Question:
I have to create a form as shown above I have created its template using HTML CSS but I can't get any idea about how can I get the selected options in my js file.
my code is :
'
'''
<div class="card-wrapper">
<div class="card-header">
<label for="ques1">How would you rate your bus conductor's behavior?</label>
</div>
<div class="card-content">
<div class="nmbr-box">0</div>
<div class="nmbr-box">1</div>
<div class="nmbr-box">2</div>
<div class="nmbr-box">3</div>
<div class="nmbr-box">4</div>
<div class="nmbr-box">5</div>
</div>
<div class="rate-text">
<span style="padding-left: 20px;">Poor</span>
<span style="float: right;">Excellent</span>
</div>
</div>
'''
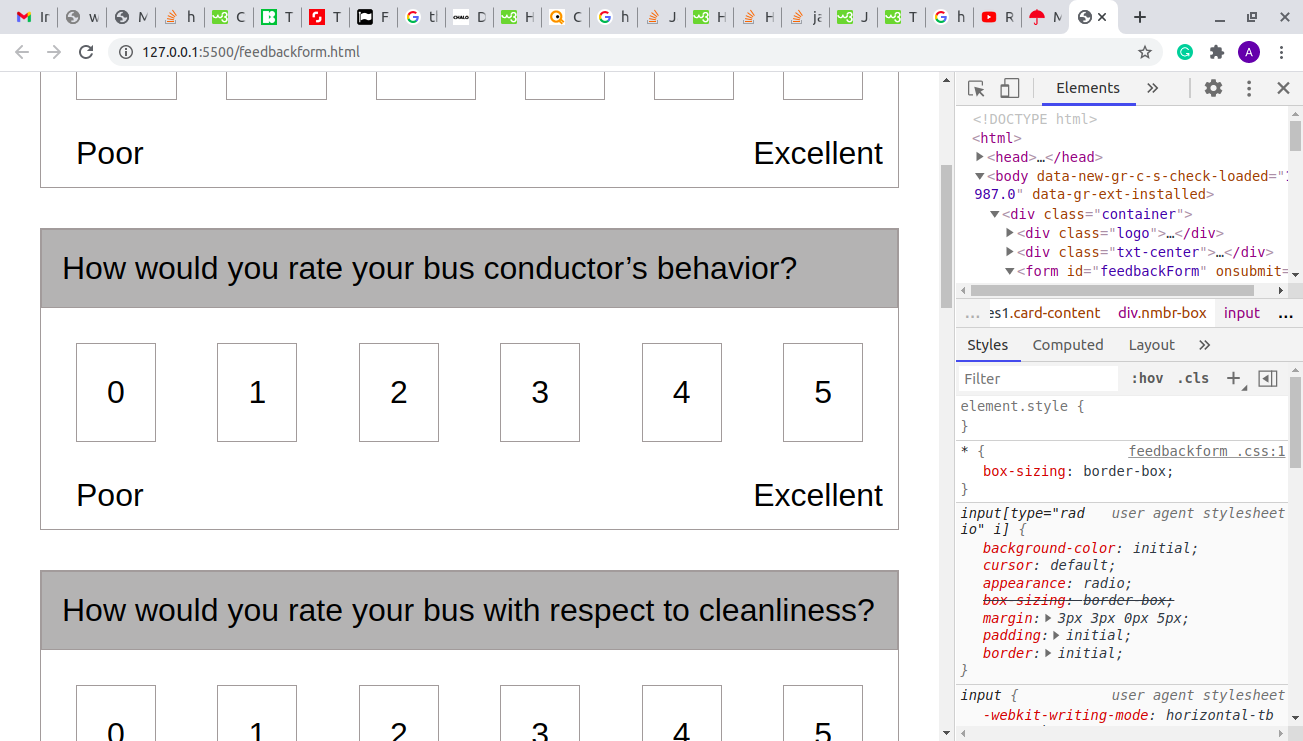
Answer: In that case I you could just wrap the list of cards all in one '<div id="cards"></div>' and use the code below. I was originally thinking querySelectorAll for multiple 'divs', but then I thought that event delegation from a parent element would be easier to use.
Example HTML:
'''
<div id="cards">
<div class="card-wrapper">
<div class="card-header">
<label for="ques1">How would you rate your bus conductor's behavior?</label>
</div>
<div class="card-content">
<div class="nmbr-box">0</div>
<div class="nmbr-box">1</div>
<div class="nmbr-box">2</div>
<div class="nmbr-box">3</div>
<div class="nmbr-box">4</div>
<div class="nmbr-box">5</div>
</div>
<div class="rate-text">
<span style="padding-left: 20px;">Poor</span>
<span style="float: right;">Excellent</span>
</div>
</div>
<div class="card-wrapper">
<div class="card-header">
<label for="ques1">How would you rate your bus conductor's behavior?</label>
</div>
<div class="card-content">
<div class="nmbr-box">0</div>
<div class="nmbr-box">1</div>
<div class="nmbr-box">2</div>
<div class="nmbr-box">3</div>
<div class="nmbr-box">4</div>
<div class="nmbr-box">5</div>
</div>
<div class="rate-text">
<span style="padding-left: 20px;">Poor</span>
<span style="float: right;">Excellent</span>
</div>
</div>
</div>
'''
This is the event that gets the number:
'''
const cardContent = document.querySelector("#cards");
cardContent.addEventListener("click", (e) => {
e.preventDefault();
if(e.target.classList = "nmbr-box") {
console.log(e.target.innerText)
}
});
'''
If you're just looking to return the number inside the box, this should work fine. Then you can do whatever you want. I just 'console.log''d it to show you that it shows in the console and that its grabbing the right item.